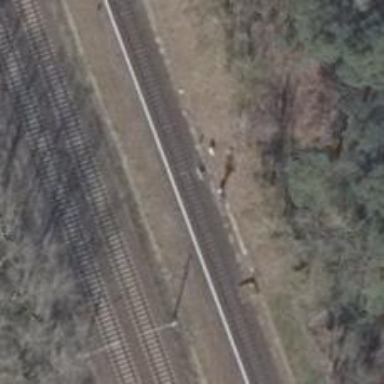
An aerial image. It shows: Railway signal.